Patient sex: F
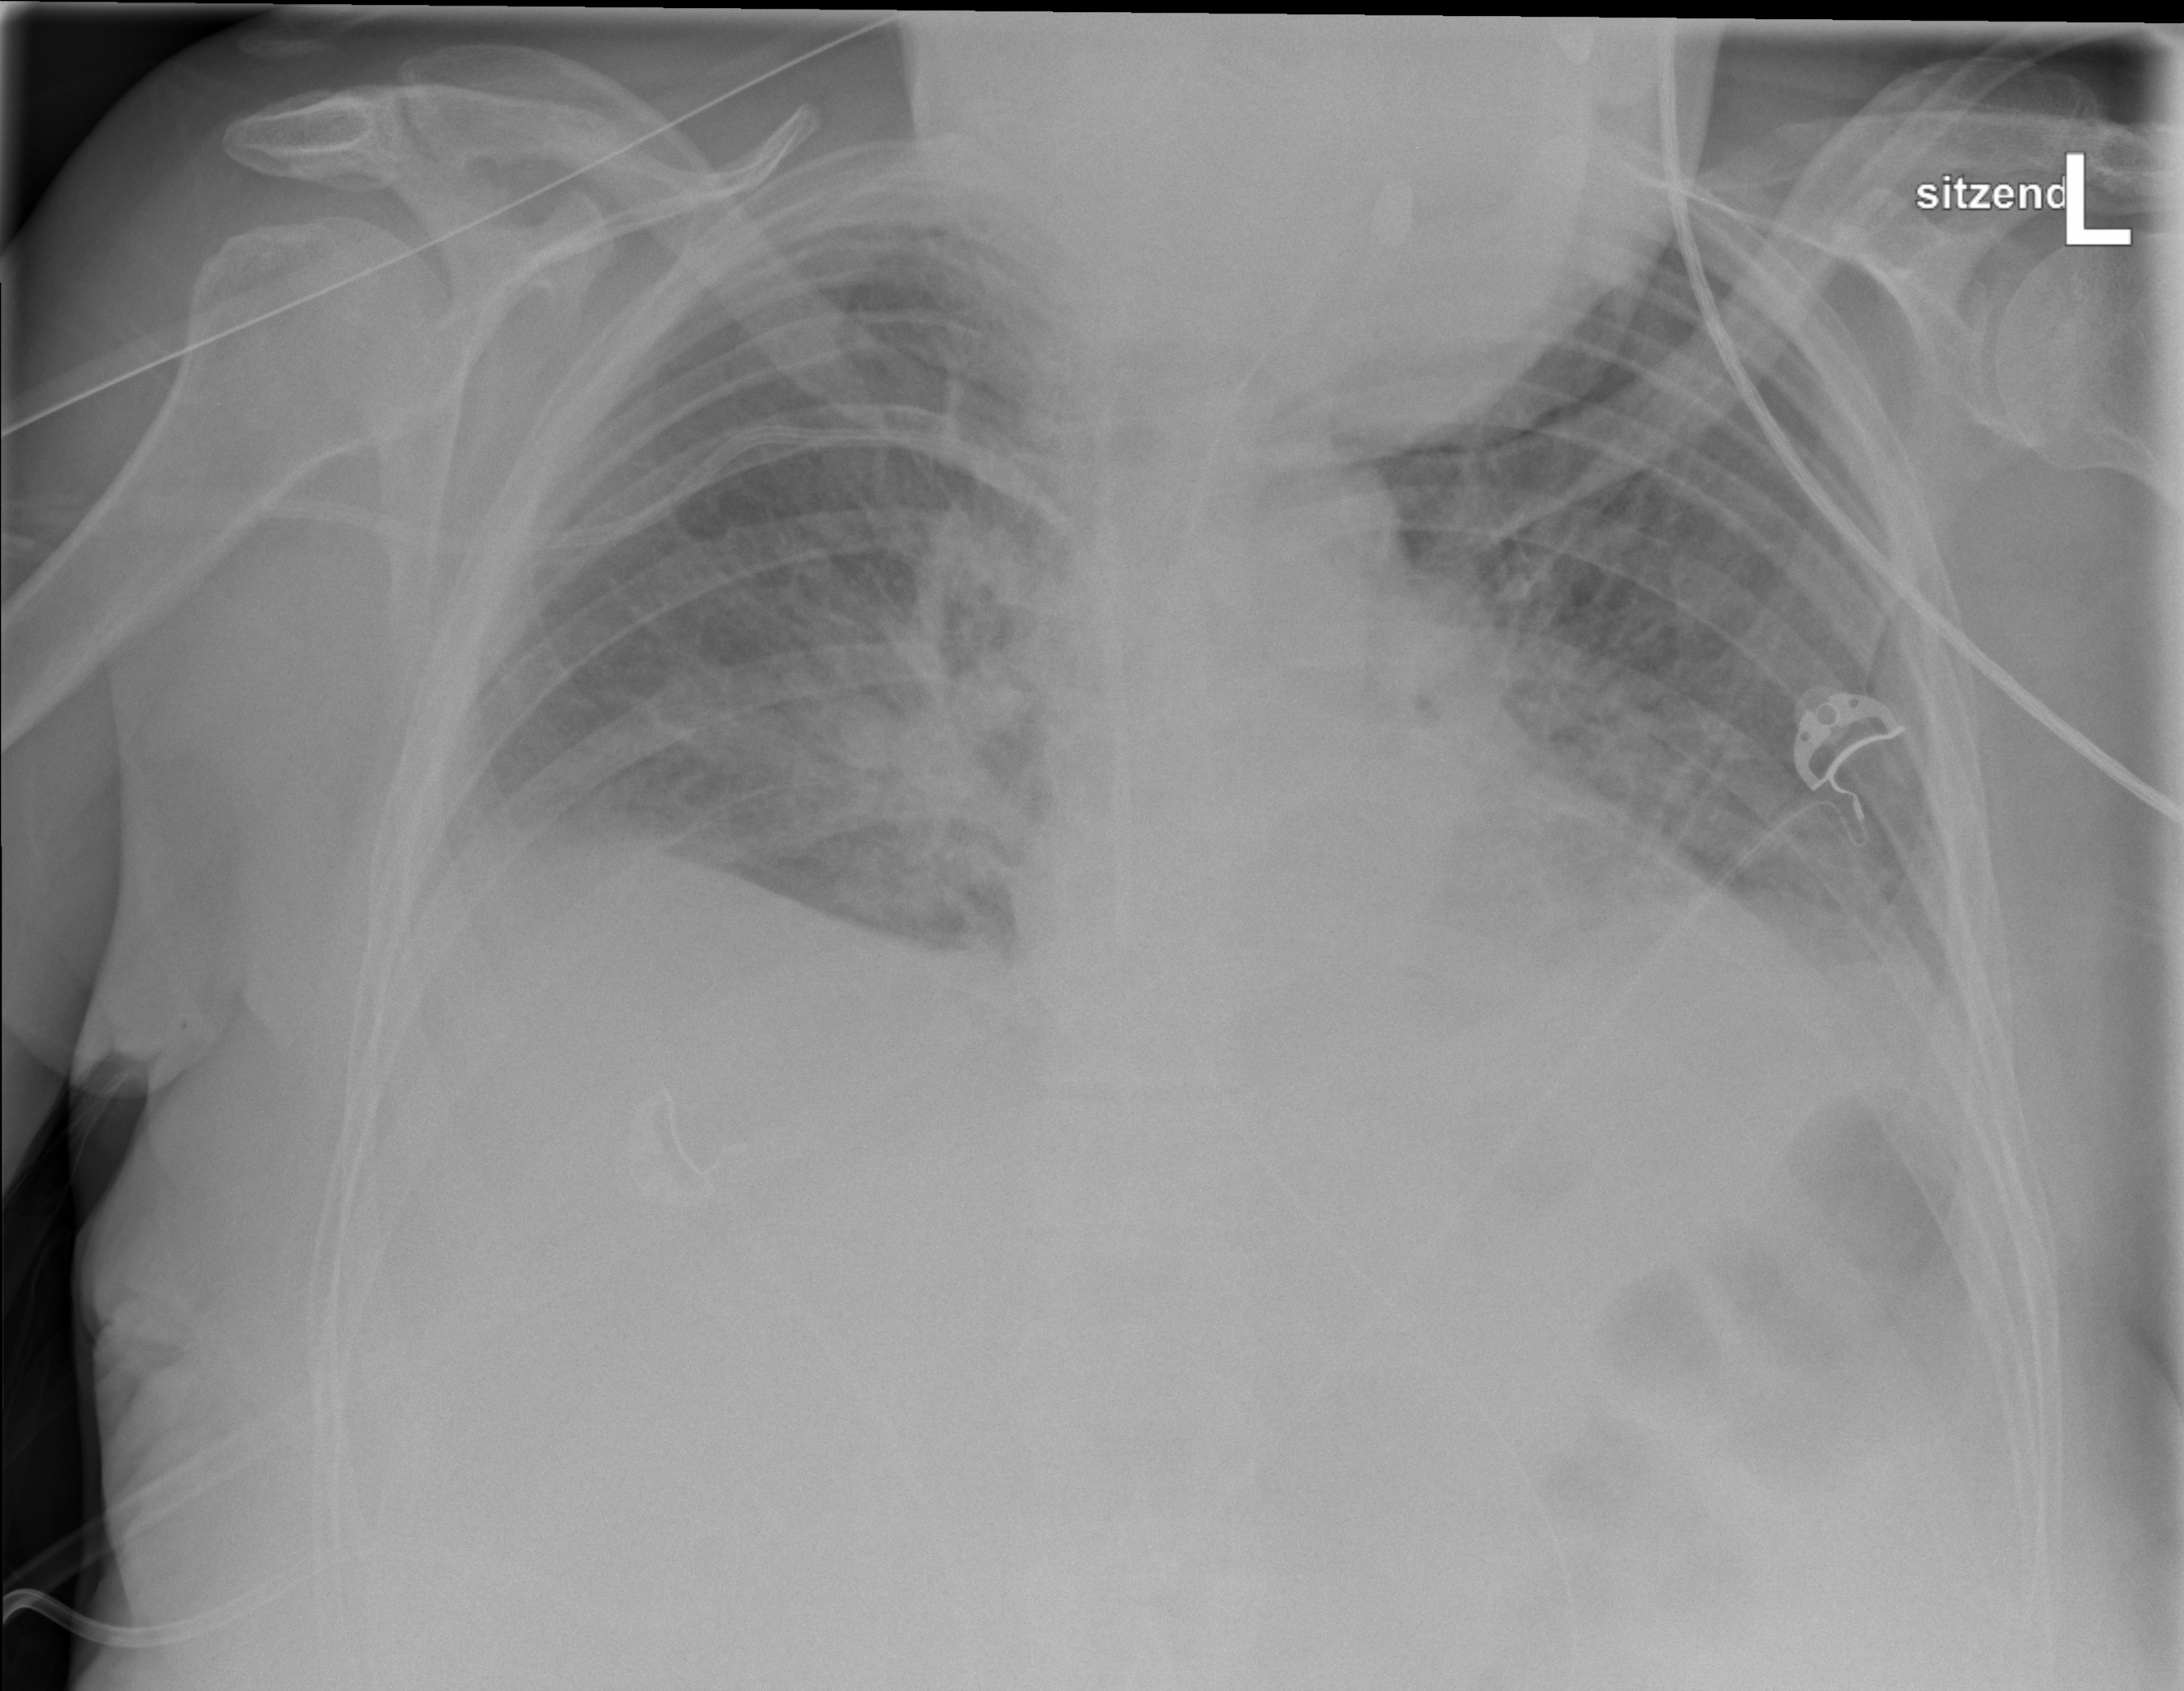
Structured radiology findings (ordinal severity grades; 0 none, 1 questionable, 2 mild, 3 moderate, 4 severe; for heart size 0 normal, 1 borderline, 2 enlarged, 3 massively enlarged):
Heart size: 0
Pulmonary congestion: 0
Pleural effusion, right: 2
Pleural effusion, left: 2
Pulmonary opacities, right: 2
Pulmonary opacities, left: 1
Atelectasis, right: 2
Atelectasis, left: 2